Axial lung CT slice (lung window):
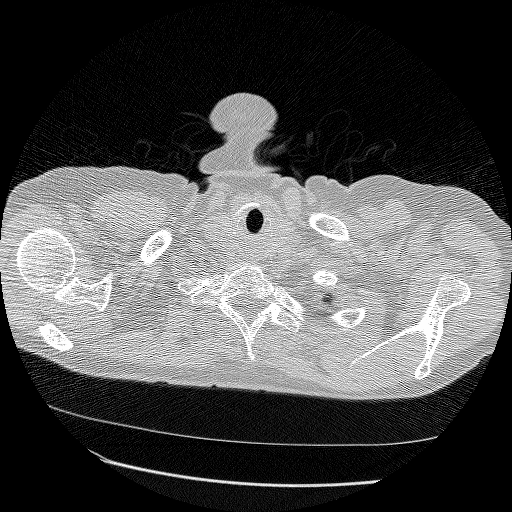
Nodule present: no